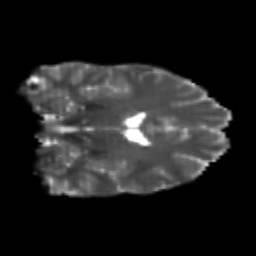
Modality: T2w
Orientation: coronal
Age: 22
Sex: female
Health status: healthy
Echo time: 0.074 s